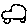
Label: car